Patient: sex M, age 35
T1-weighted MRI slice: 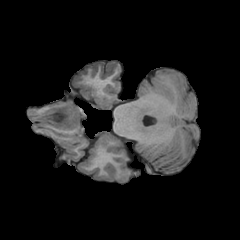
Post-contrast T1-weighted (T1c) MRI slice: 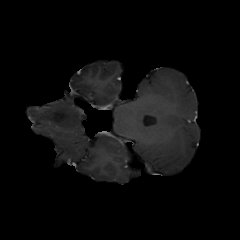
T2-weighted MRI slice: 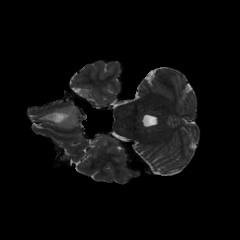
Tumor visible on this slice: yes
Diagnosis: Astrocytoma, IDH-mutant
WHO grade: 3